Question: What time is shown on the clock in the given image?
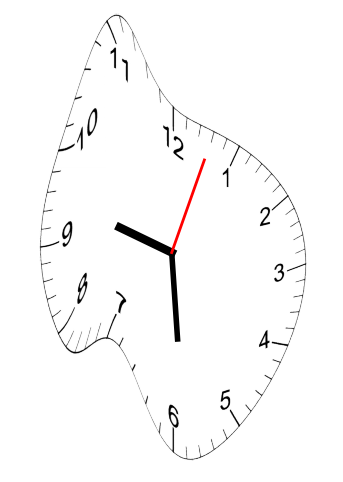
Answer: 09:29:03